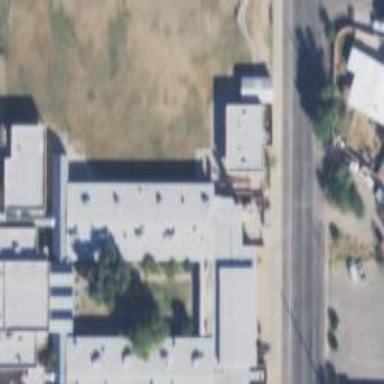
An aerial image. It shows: School building.